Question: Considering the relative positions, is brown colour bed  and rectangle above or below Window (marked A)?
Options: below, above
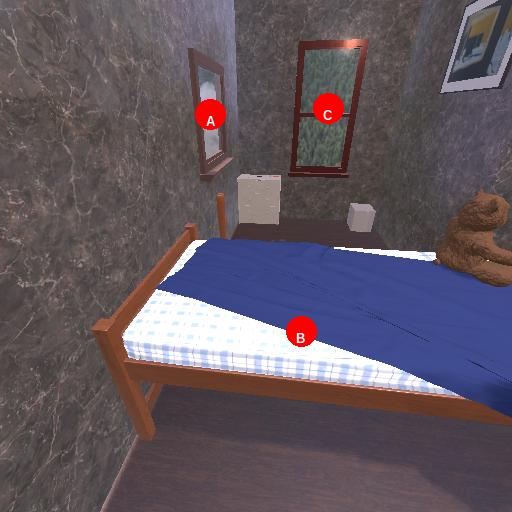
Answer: below